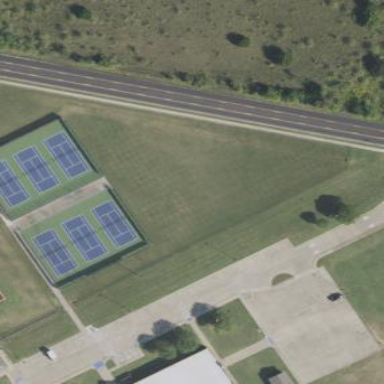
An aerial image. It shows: Tennis court on the leisure land pitch.